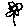
Label: flower